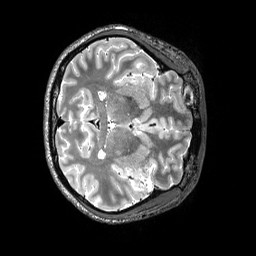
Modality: T2w
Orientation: axial
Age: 23
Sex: male
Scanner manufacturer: siemens
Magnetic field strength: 3 T
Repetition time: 3.2 s
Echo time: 0.565 s